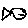
Label: fish